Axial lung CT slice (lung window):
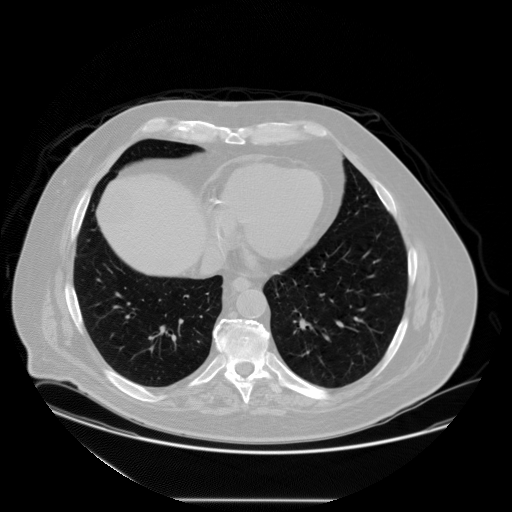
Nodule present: no